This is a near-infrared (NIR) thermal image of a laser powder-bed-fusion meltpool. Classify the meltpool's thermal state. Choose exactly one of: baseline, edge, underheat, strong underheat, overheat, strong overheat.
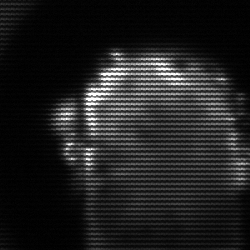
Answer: baseline